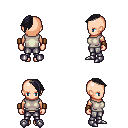
a pixel art fantasy rpg character, female body template, human, light skin, white sleeveless shirt, metal pants, raven long mohawk hairstyle, leather bracers, metal boots, four views (front, back, left, right), 2x2 character sprite sheet, small pixel art, hard edges, no anti-aliasing